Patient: sex F, age 31
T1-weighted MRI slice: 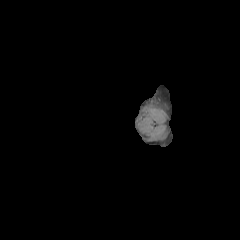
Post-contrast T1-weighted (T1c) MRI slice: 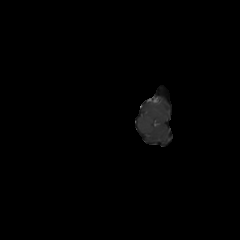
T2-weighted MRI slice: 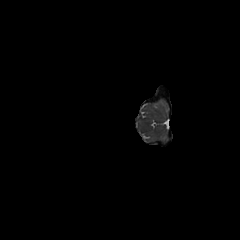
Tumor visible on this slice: no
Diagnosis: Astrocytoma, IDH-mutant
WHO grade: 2